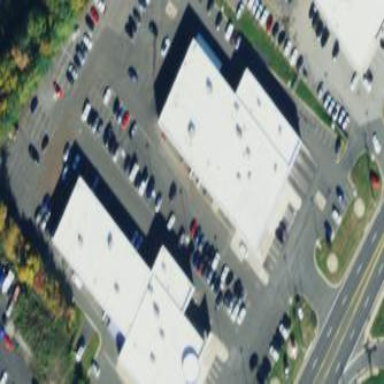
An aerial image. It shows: Retail area.